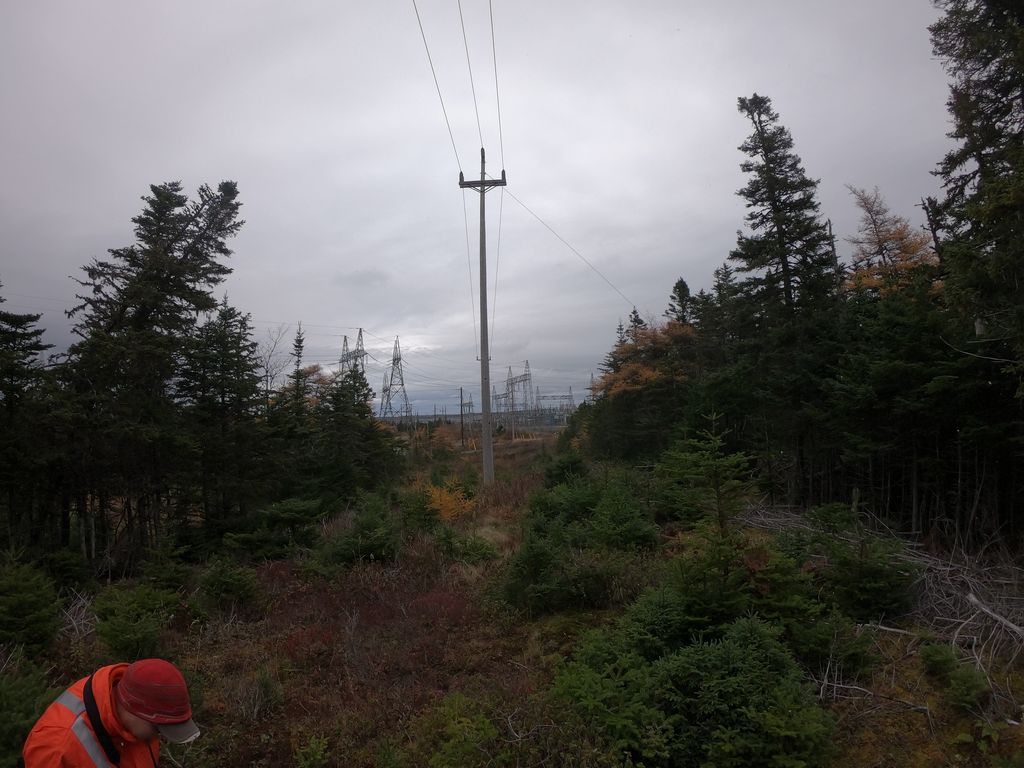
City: st_johns